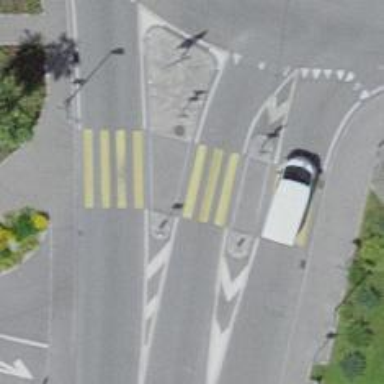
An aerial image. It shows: Kerb barrier.